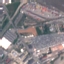
Label: Industrial